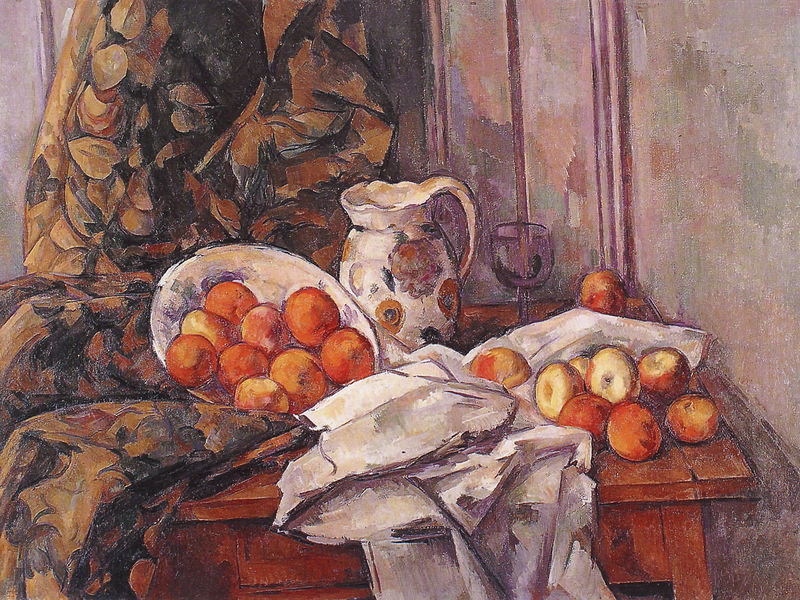
Titel: Stilleben mit einer Kanne aus Steingut
Künstler: Paul Cézanne
Institution: Winterthur, Sammlung Oskar Reinhart
Schlagwörter: weiß, cezanne, braun, glas, holz, orange, tisch, tuch, wand, falten, schale, teller, vorhang, schräg, früchte, krug, stilleben, stillleben, orangen, äpfel, gemustert, holztisch, weinglas, aprokosen, ücke, krub